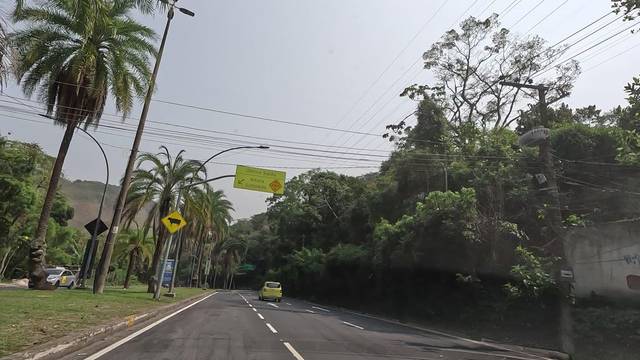
Region: Brazil
Coordinates: -22.923, -43.282